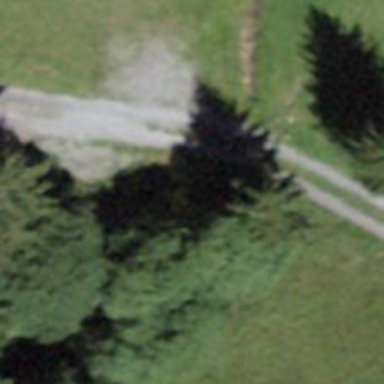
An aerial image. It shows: Culvert tunnel.